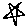
Label: star